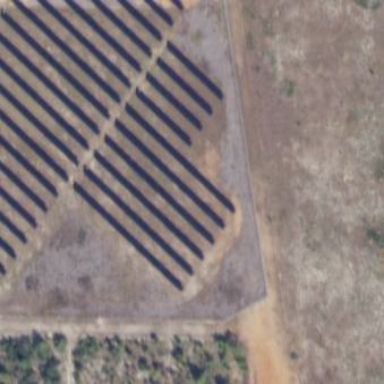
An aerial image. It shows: Solar photovoltaic panel generator.